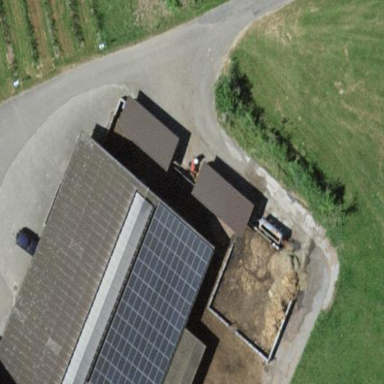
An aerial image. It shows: Solar power generator.